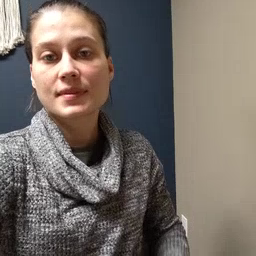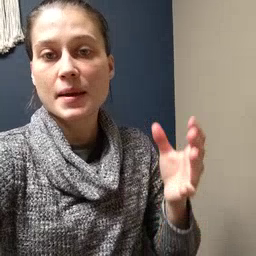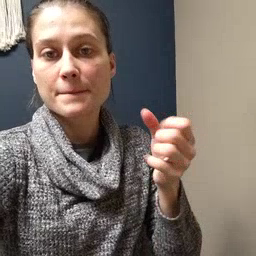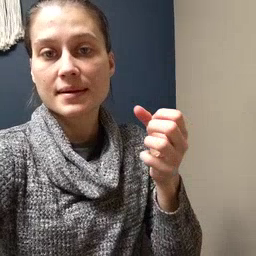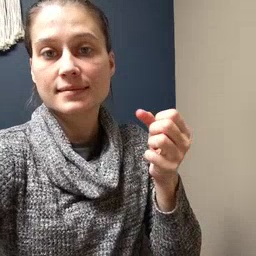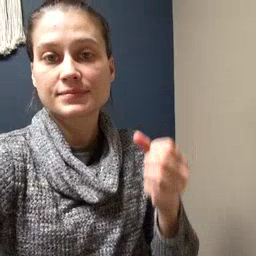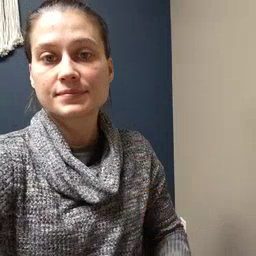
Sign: milk